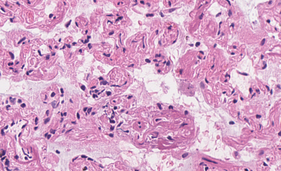
Tumor epithelial tissue: no
Tumor-associated stroma tissue: no
Normal tissue: yes